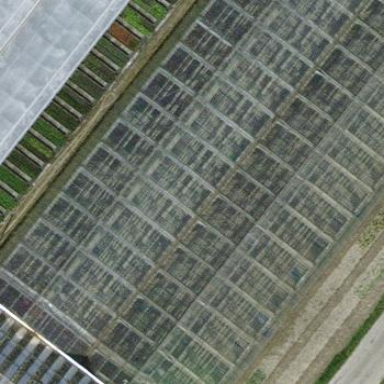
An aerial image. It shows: Greenhouse.